Interaction volume radius: 5 \u00c5
Interaction volume height: 30 \u00c5
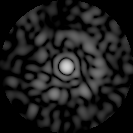
Disorder parameter: 0.8714